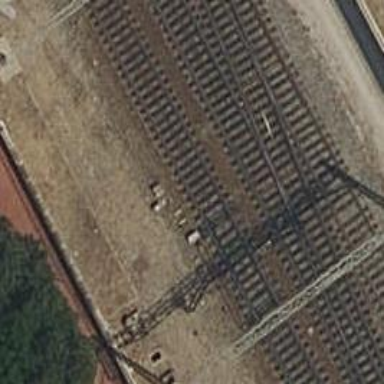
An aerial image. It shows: Railway track with contact lines for electrification.